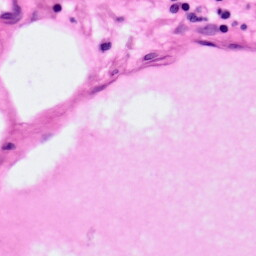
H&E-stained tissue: Pancreatic